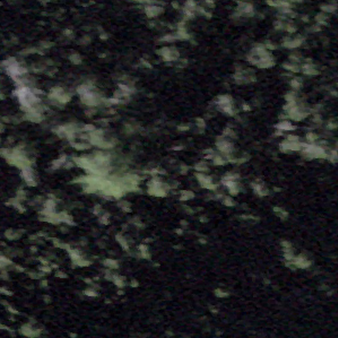
Label: other